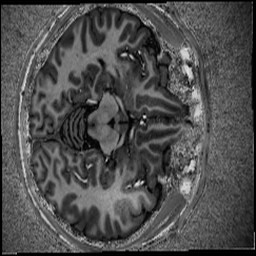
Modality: UNIT1
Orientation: axial
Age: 20
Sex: male
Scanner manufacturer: siemens
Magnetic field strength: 6.98 T
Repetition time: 6 s
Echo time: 0.00283 s